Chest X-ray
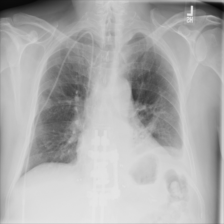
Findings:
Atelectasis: negative
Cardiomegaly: negative
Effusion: positive
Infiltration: negative
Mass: negative
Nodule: negative
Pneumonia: negative
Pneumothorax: negative
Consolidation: negative
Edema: negative
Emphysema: negative
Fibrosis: negative
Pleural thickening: negative
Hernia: negative